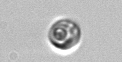
Label: Dinophyceae